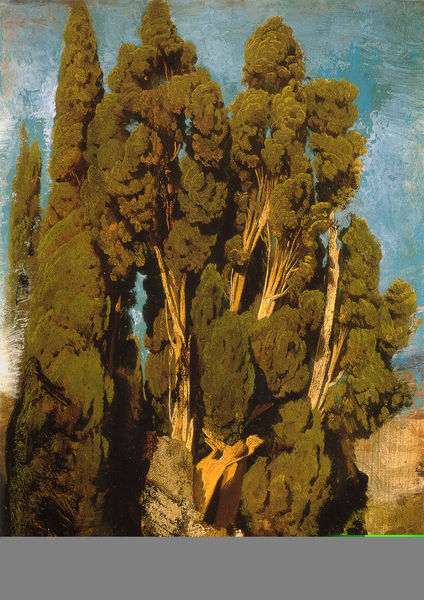
Titel: Zypressen
Künstler: Oswald Achenbach
Standort: Düsseldorf
Institution: Kunstmuseum Düsseldorf im Ehrenhof
Schlagwörter: baum, blau, blätter, felsen, gemälde, himmel, laub, schatten, wolken, bäume, cezanne, gelb, grün, landschaft, äste, braun, bunt, grau, hell, holz, licht, weiss, beige, hochformat, malerei, alt, stein, steine, öl, ast, hügel, natur, pappeln, stamm, zweige, sonne, boden, blatt, pflanze, krone, wald, rund, zypressen, sommer, italien, süden, studie, moderne, farben, fels, farbe, formen, hellgrün, stämme, detail, streifen, baumkrone, hoch, pink, eng, zweig, zypresse, groß, baumgruppe, büme, kiefer, blauer himmel, böcklin, rinde, bizarr, nadeln, leuchtend, pinie, strahlend, kräftig, toskana, aufstrebend, verwachsen, postmoderne, kraftvoll, ragen, südeuropa, cyan, schrecklich, borke, fantastisch, de chirico, aufragend, farbstreifen, beeindruckend, fluffig, cypressen